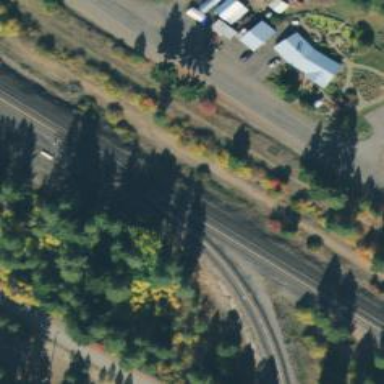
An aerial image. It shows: Railway spur service.